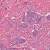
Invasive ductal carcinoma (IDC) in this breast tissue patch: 1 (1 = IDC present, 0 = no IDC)